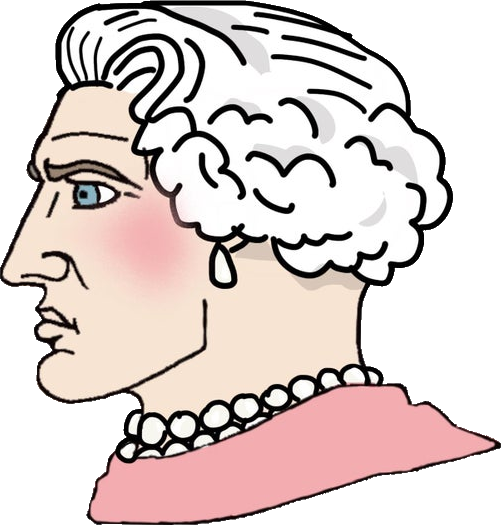
Label: 4_Yes_Chad